Question: Once you've trained a Strong classifier for the Viola Jones face detector, you are supposed to run a 24x24 subwindow over your testing images. Once you've moved it over the screen, you are supposed to scale it (the paper recommends x1.5 each time).
My question is, the point of this is that features are easily calculated at different scales. However, how are you supposed to scale the feature? You just multiply the width/height by the scale factor? Or do you have to move it as well? (scale towards bottom right). Or do you have to multiply it so its width/height ratio to the original subwindow height/width stays the same?
Here's an image of what I mean:
The original subwindow is 4x3, and I'm multiplying it by 2 so its 8x6. How big should the 2x1 feature be? And where should its top left corner be? The same spot?
Thanks
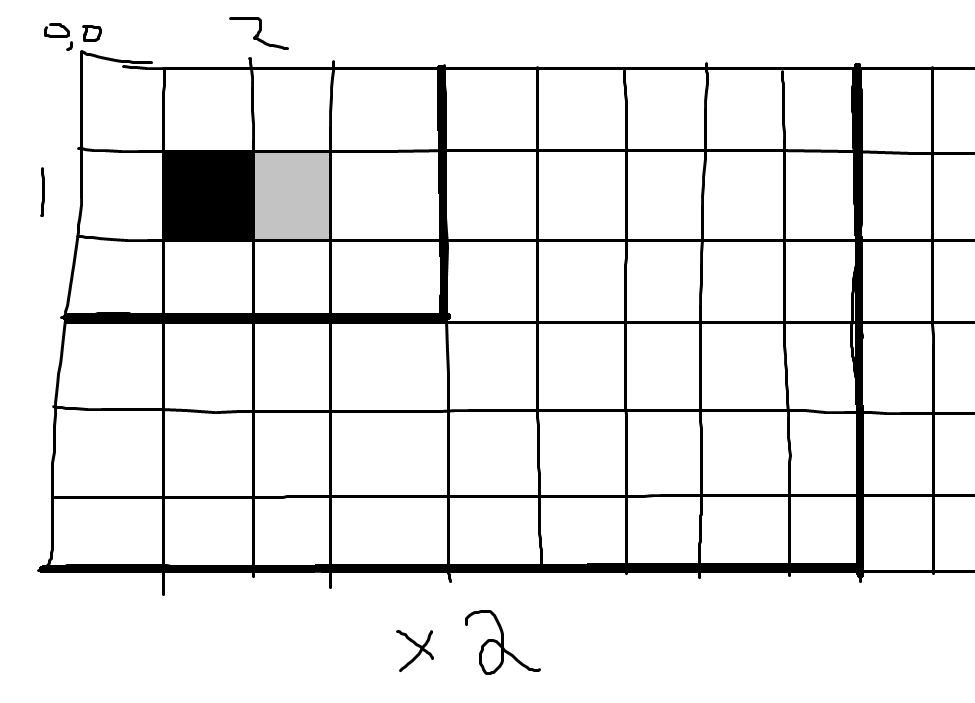
Answer: Yes, just multiply the height and width of the the window each by 1.25 (or whatever scale factor you want to increase by).
For the locations of the feature top/left/right/bottom should also be scaled so that they occupy the same relative position to the larger window.
In your example, the 2x1 feature will end up being 4x2, centred in the larger window (btw, you drew the larger window width 9, instead of width 8).